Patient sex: M
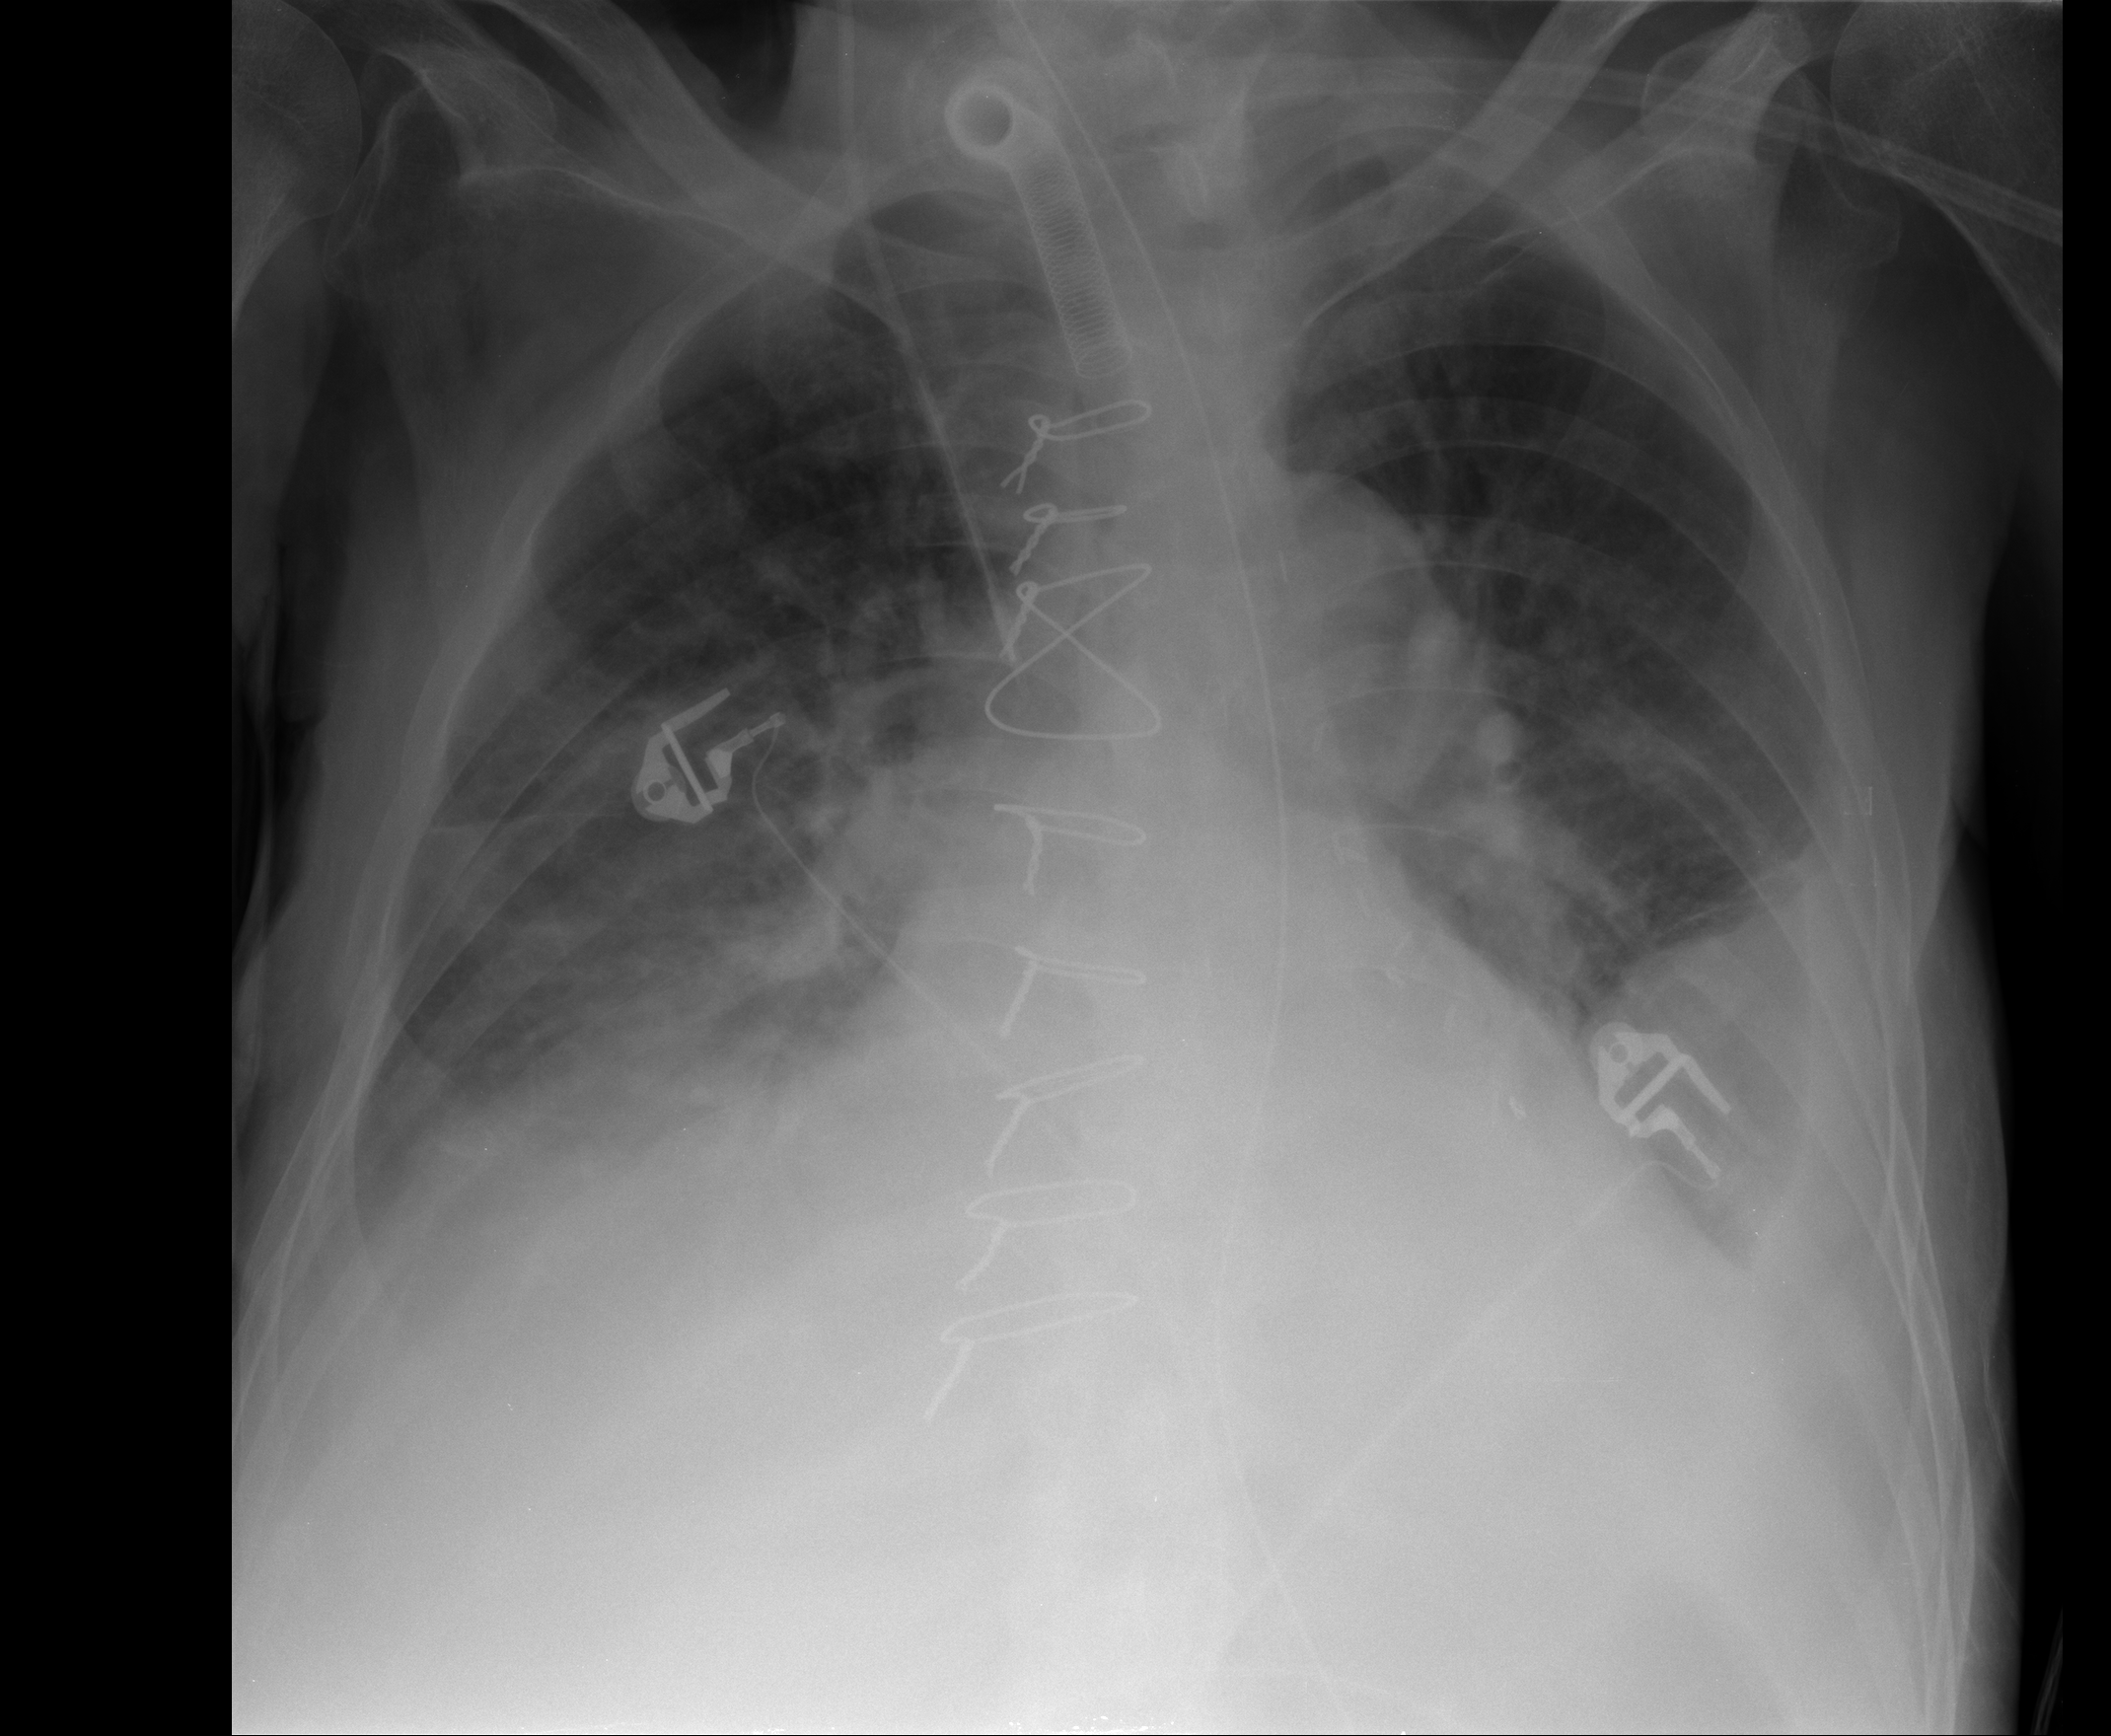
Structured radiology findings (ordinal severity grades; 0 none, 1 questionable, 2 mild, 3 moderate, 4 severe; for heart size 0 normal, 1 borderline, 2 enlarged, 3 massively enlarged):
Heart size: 2
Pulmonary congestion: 2
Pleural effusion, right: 2
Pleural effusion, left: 2
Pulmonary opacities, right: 2
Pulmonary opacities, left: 0
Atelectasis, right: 2
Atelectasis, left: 1